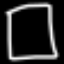
Label: square